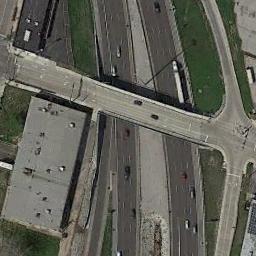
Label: overpass